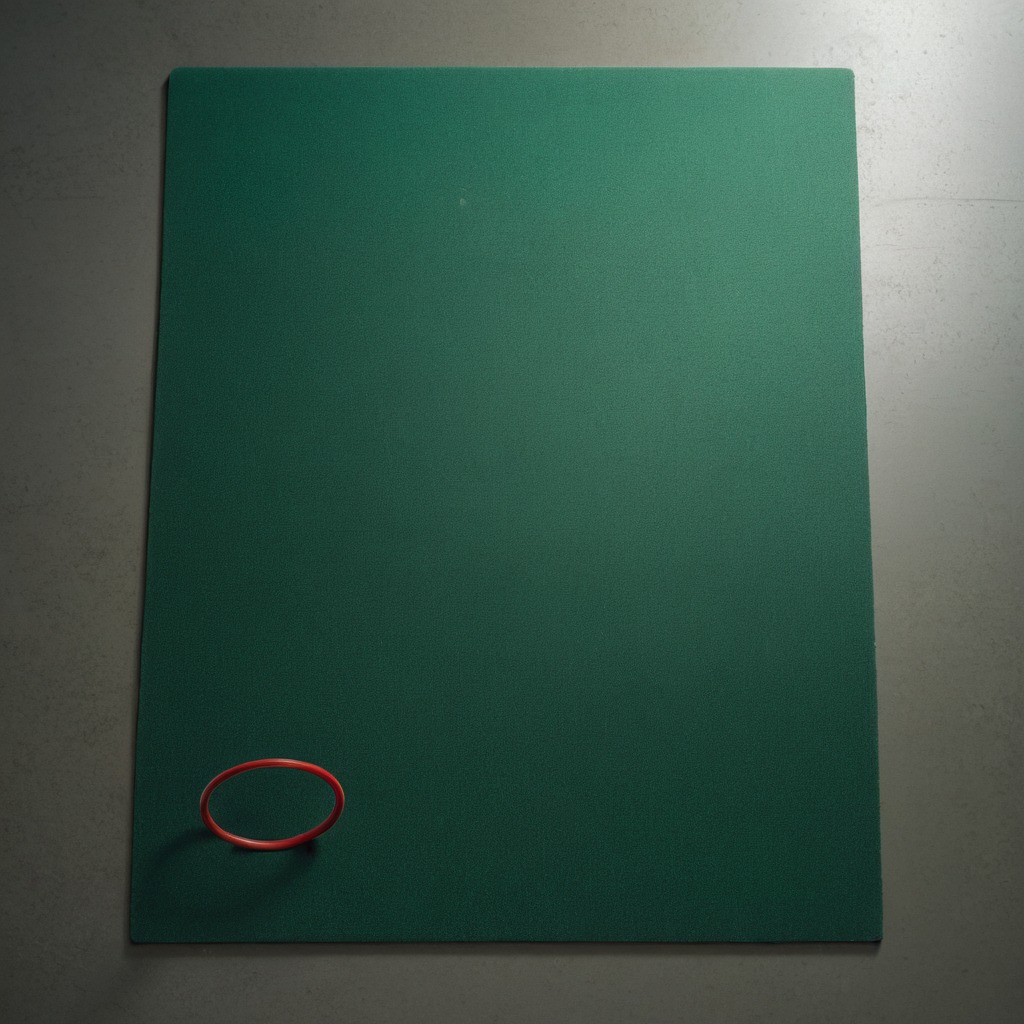
A rubber O-ring lying on the clean granite tabletop.